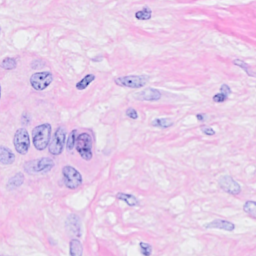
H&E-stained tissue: Breast